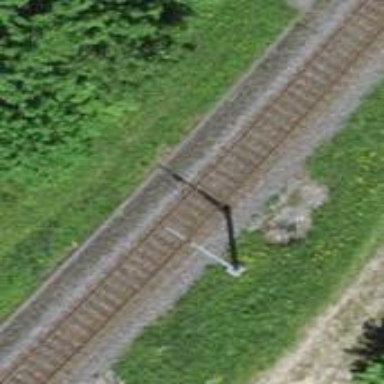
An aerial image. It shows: Single railway track with electrified contact line.